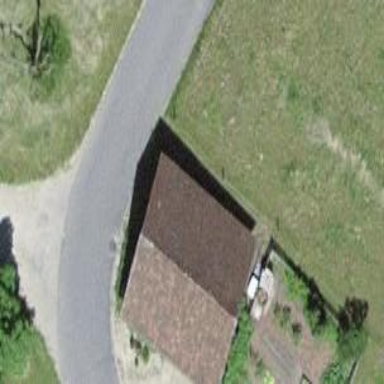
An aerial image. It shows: Shed building.